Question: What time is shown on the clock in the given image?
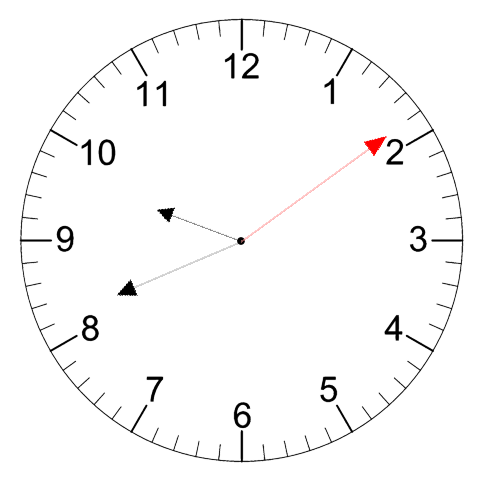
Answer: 09:41:09